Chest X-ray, AP view. Patient: 58 years old, sex M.
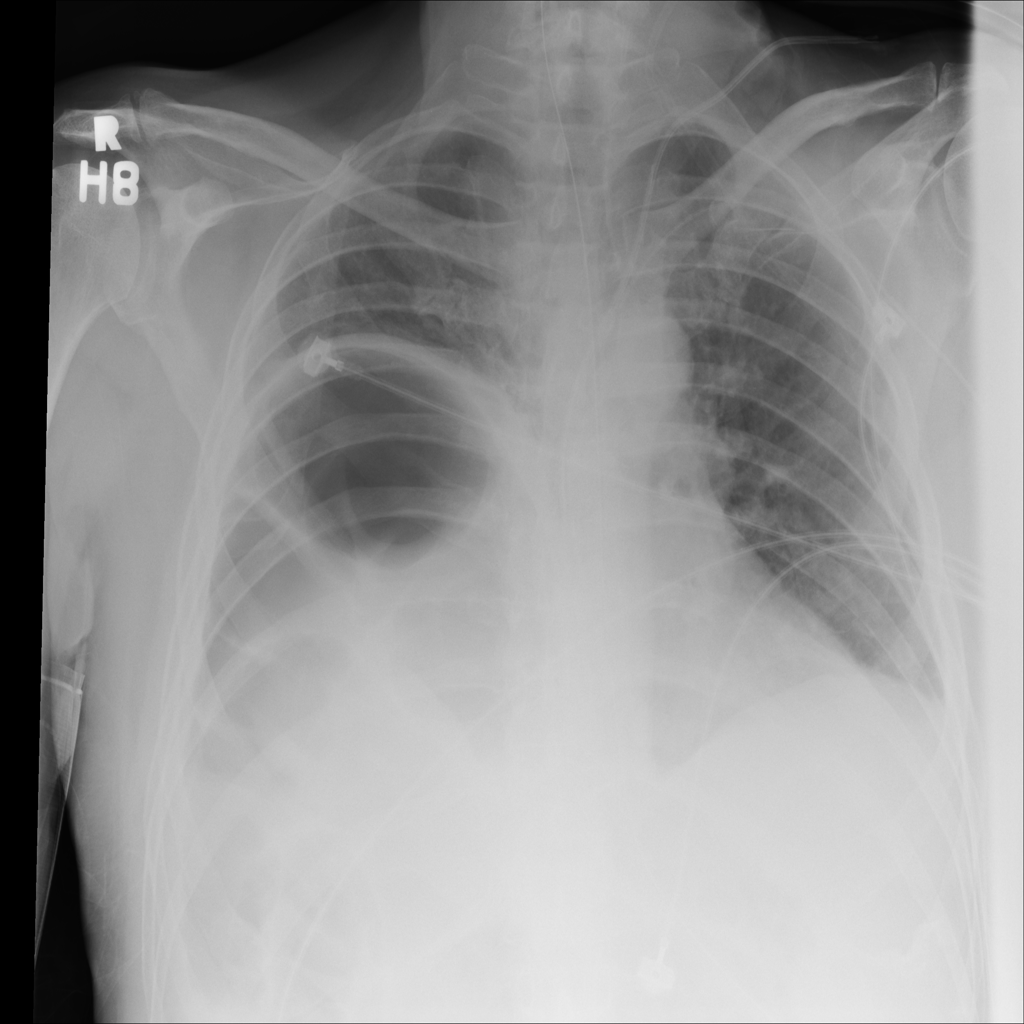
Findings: No Finding